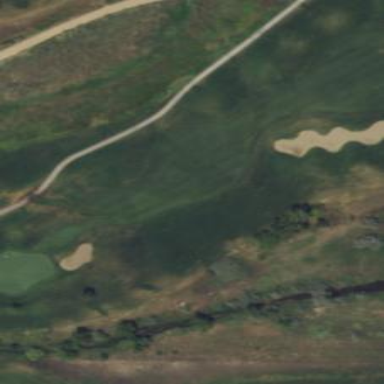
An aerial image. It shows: Grassy area designated as golf fairway.